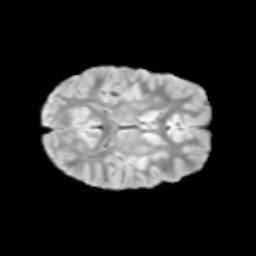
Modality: T2w
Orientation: axial
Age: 10
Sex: female
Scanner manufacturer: siemens
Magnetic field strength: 3 T
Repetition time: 3.8 s
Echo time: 0.07 s